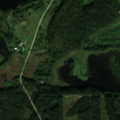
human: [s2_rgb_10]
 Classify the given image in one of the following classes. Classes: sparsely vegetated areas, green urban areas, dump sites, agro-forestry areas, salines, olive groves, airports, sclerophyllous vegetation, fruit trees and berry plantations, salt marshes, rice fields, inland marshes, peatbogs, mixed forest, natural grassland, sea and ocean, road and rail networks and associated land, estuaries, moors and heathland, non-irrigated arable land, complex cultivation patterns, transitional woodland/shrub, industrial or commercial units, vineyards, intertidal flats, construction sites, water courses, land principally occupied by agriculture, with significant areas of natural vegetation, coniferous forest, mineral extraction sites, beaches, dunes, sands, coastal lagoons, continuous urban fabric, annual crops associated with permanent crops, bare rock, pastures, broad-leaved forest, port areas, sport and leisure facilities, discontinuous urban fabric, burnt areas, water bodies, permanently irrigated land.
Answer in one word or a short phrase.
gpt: pastures, land principally occupied by agriculture, with significant areas of natural vegetation, coniferous forest, mixed forest, transitional woodland/shrub, water bodies